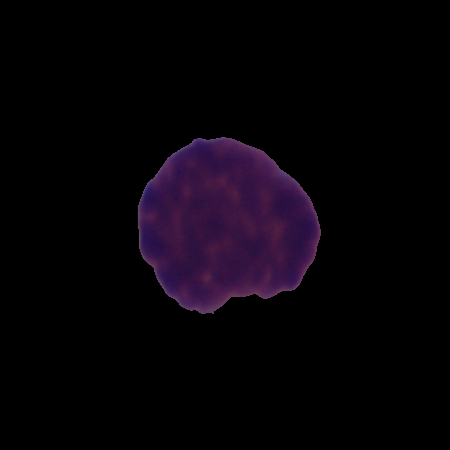
Label: cancer